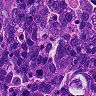
Metastatic tissue present: yes